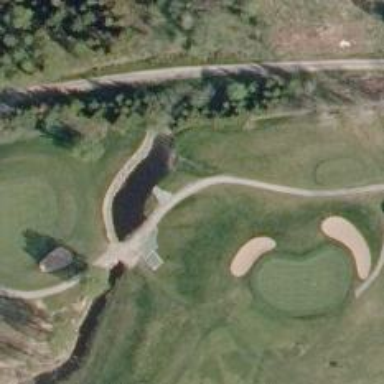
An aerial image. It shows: Golf hole.